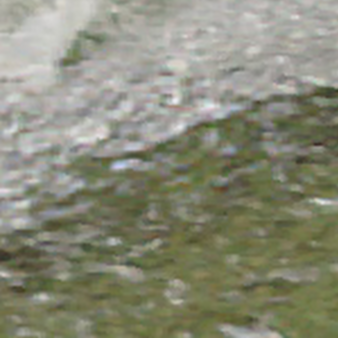
Label: other